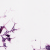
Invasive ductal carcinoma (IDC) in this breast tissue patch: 0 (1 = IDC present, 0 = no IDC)